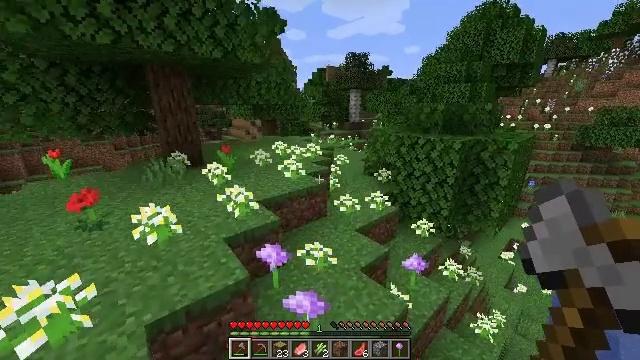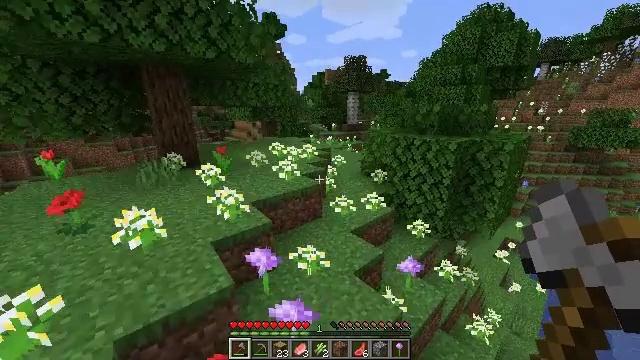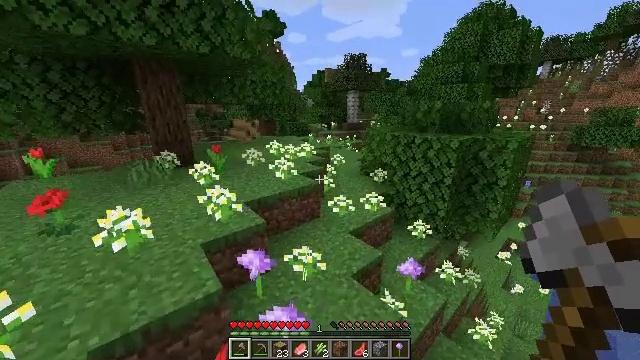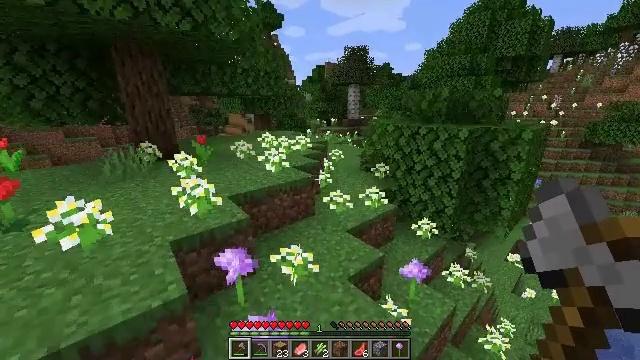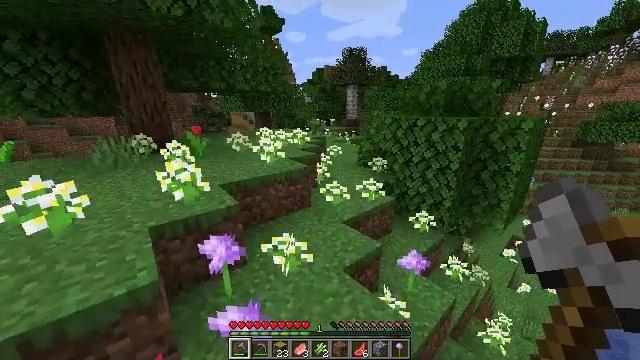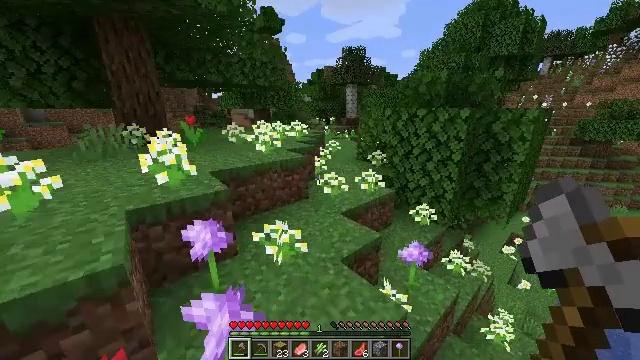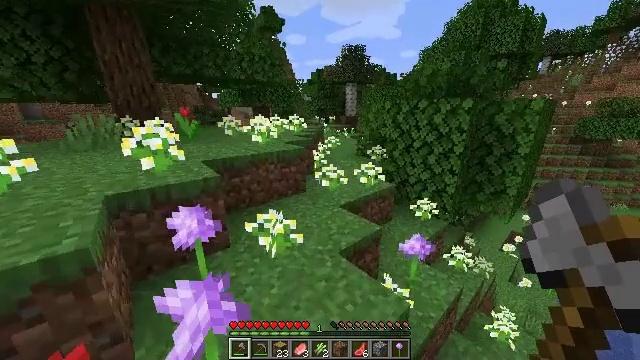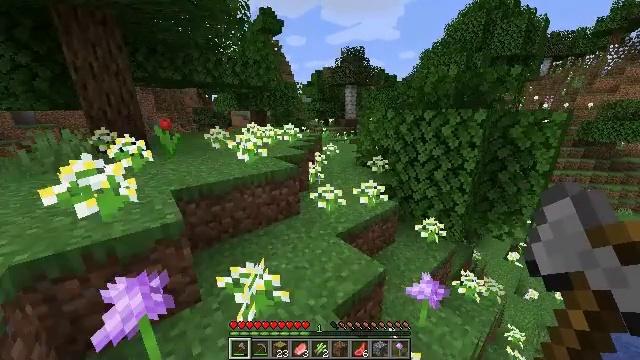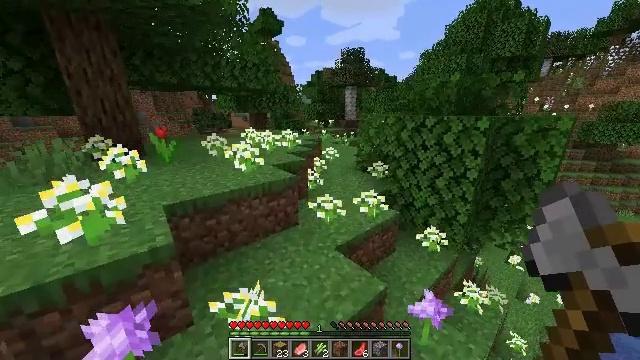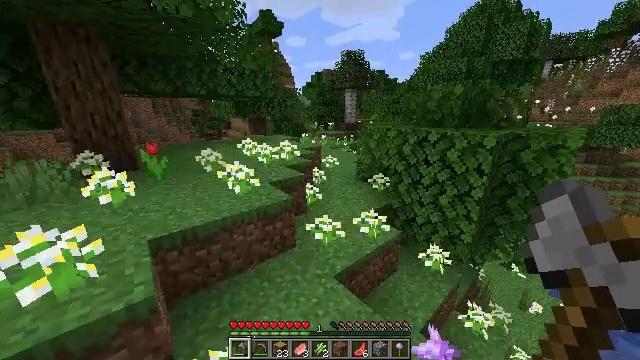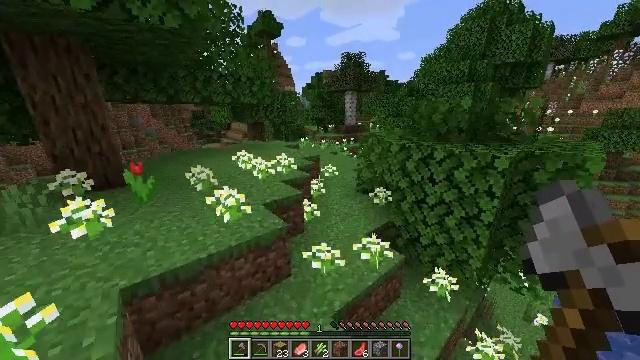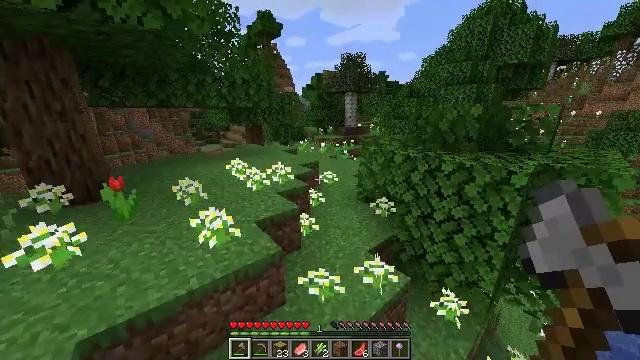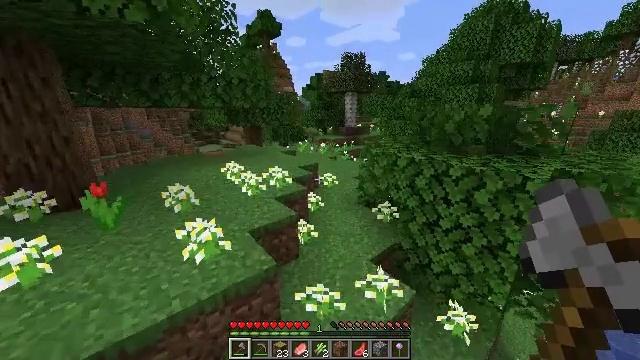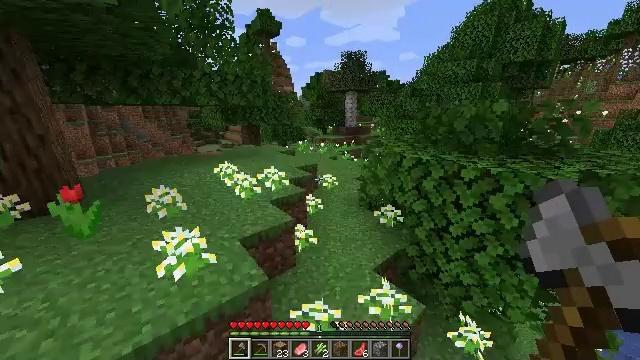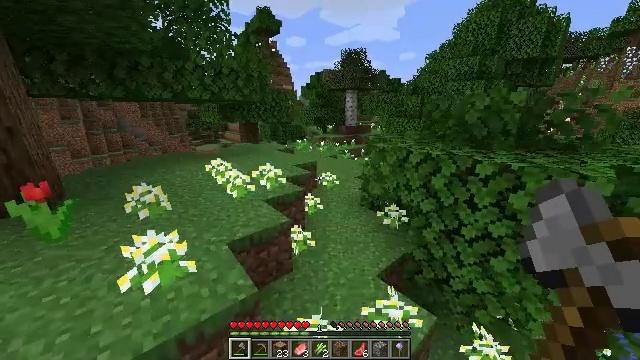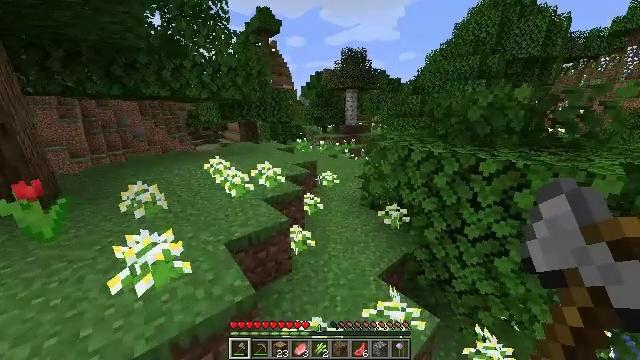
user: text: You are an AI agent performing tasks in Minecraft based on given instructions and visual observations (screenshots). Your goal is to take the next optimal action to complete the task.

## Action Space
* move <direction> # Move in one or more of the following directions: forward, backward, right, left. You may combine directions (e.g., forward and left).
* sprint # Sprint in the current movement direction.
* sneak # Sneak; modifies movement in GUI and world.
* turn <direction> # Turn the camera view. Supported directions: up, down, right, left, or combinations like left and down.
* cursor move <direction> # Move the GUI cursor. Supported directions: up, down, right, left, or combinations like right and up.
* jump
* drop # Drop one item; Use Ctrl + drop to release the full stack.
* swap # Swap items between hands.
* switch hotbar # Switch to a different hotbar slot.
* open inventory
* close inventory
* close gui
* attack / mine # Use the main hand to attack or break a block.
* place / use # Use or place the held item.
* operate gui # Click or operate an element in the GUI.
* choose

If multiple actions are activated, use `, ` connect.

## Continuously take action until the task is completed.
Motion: motion action
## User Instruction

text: Gather a cornflower for decorations.
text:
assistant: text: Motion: move forward, sprint, jump
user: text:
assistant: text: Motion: move forward, sprint, jump
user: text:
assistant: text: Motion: move forward, sprint, jump
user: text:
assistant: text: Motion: move forward, sprint, jump
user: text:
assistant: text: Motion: move forward, sprint, jump
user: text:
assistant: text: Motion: move forward, sprint, jump
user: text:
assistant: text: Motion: move forward, sprint, jump
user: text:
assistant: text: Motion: move forward, sprint, jump
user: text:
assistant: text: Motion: move forward, sprint, jump
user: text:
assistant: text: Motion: move forward, sprint, jump
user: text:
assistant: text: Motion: move forward, sprint, jump
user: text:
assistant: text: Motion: move forward, sprint, jump
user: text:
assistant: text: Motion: move forward, sprint, jump
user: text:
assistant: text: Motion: move forward, sprint, jump
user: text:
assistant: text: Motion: move forward, sprint, jump
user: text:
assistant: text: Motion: move forward, sprint, jump
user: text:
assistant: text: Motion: move forward, sprint, jump
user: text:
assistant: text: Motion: move forward, sprint, jump
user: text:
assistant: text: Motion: move forward, sprint, jump
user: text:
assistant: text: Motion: move forward, sprint, jump
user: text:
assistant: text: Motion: move forward, sprint, jump
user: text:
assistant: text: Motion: move forward, sprint, jump
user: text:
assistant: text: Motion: move forward, sprint, jump
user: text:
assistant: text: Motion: move forward, sprint, jump
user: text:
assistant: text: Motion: move forward, sprint, jump
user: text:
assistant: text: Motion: move forward, sprint, jump
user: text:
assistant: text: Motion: move forward, sprint, jump
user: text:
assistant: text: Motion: move forward, sprint, jump
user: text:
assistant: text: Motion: move forward, sprint, jump
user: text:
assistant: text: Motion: move forward, sprint, jump